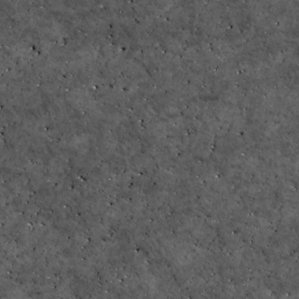
Label: non_frost